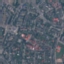
Label: Residential